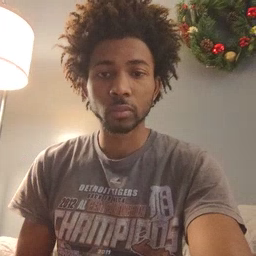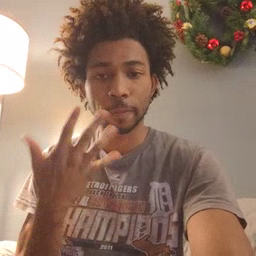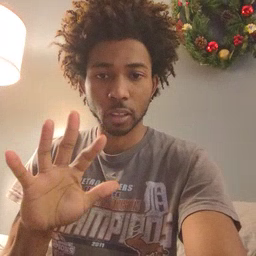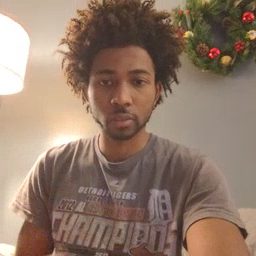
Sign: finish